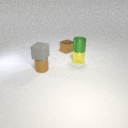
small brown metal cylinder below small gray rubber cube